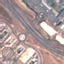
Label: Highway